Field crop: maize
Growth stage: 2
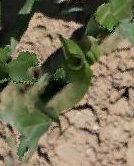
Species: maize